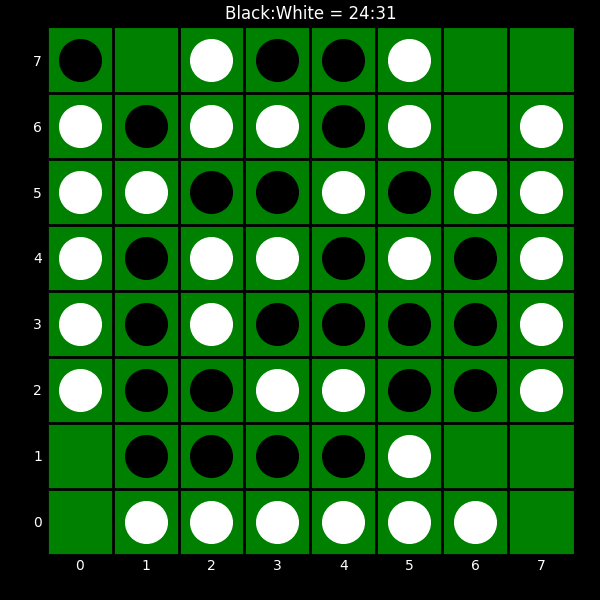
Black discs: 24
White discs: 31